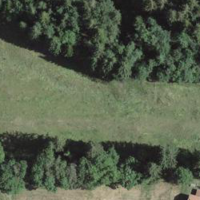
EUNIS habitat code: 25
Species observed at this site:
Filipendula ulmaria